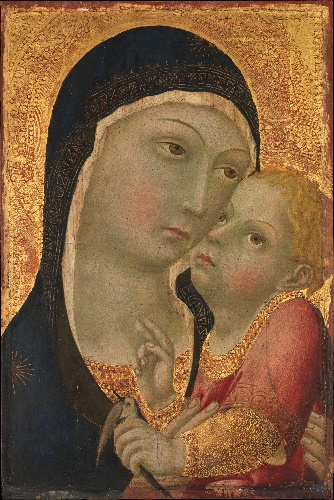
Title: Madonna and Child
Artist: Sano di Pietro (Ansano di Pietro di Mencio)
Artist bio: Italian, Siena 1405–1481 Siena
Date: about 1450
Object type: Painting
Classification: Paintings
Medium: Tempera on wood, gold ground
Dimensions: Overall, with engaged frame: 16 3/8 × 12 1/8 in. (41.6 × 30.8 cm)
Painted surface: 13 1/8 × 9 in. (33.3 × 22.9 cm)
Department: Robert Lehman Collection
Credit line: Robert Lehman Collection, 1975
Accession year: 1975
Repository: Metropolitan Museum of Art, New York, NY
Tags: Madonna and Child